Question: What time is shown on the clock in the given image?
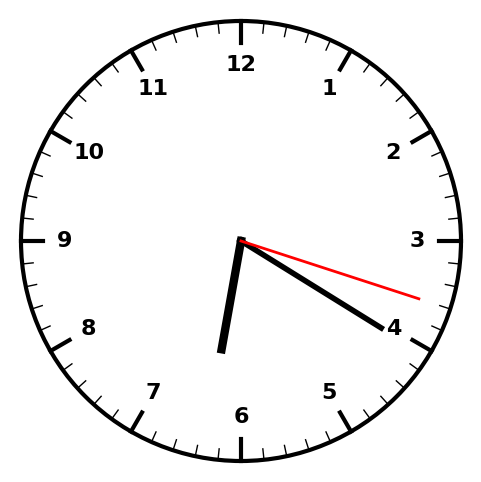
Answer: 06:20:18